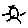
Label: sun